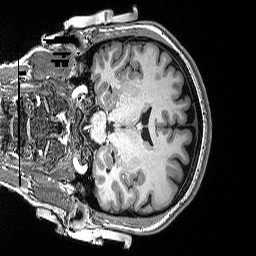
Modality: T1w
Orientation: coronal
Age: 30
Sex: female
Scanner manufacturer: siemens
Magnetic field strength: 3 T
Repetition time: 2.53 s
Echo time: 0.0033 s